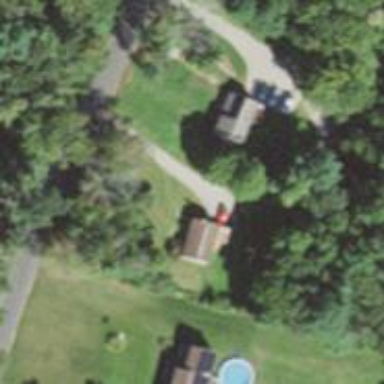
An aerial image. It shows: Residential driveway.